Question: I have a table with an awful name, refered as D. A table named barcode refered as B.
Both tables have a column named barcode. I want to simply join the two tables on the barcode column.
See the result:

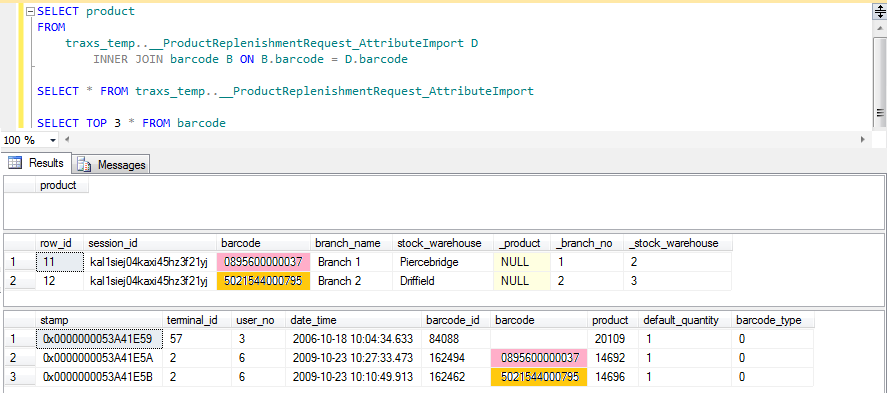
Answer: What are the types of the two barcode fields?
If they're varchar, check if there's any whitespace/invisible chars throwing off the equality test. e.g. '123[space]' is not equal to '123'